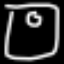
Label: square